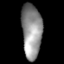
Tissue: lung
Cell type: Endothelial cells
Senescence score: 0.6225
Nuclear area (px): 1073
Mean DAPI intensity: 142.923